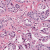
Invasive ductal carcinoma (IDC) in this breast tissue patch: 1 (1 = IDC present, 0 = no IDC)